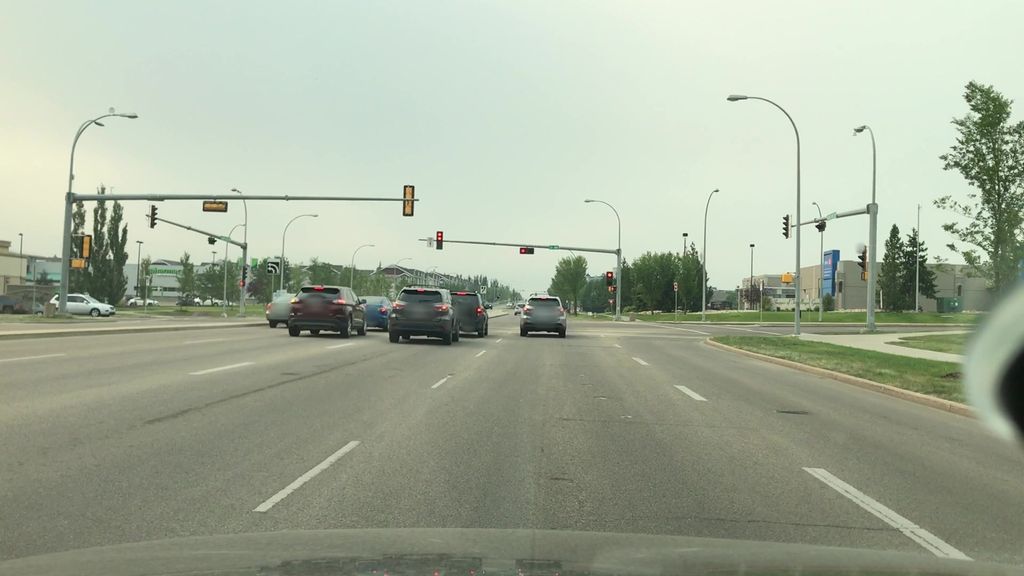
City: edmonton